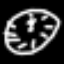
Label: clock